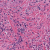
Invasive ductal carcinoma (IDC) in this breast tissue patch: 1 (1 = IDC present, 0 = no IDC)